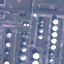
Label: Industrial